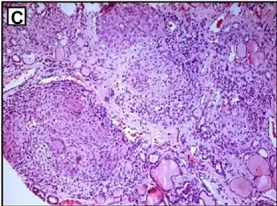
Thyroid tissue with non-necrotizing granulomas and acid-fast stain showing the absence of AFB. AFB, acid-fast bacilli.
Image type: pathology (acid_fast)